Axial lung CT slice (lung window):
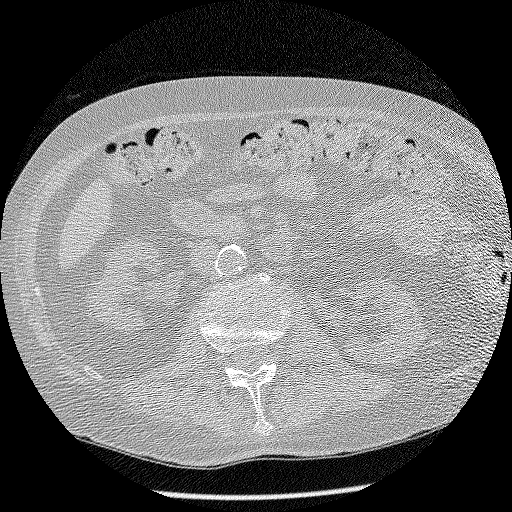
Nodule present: no